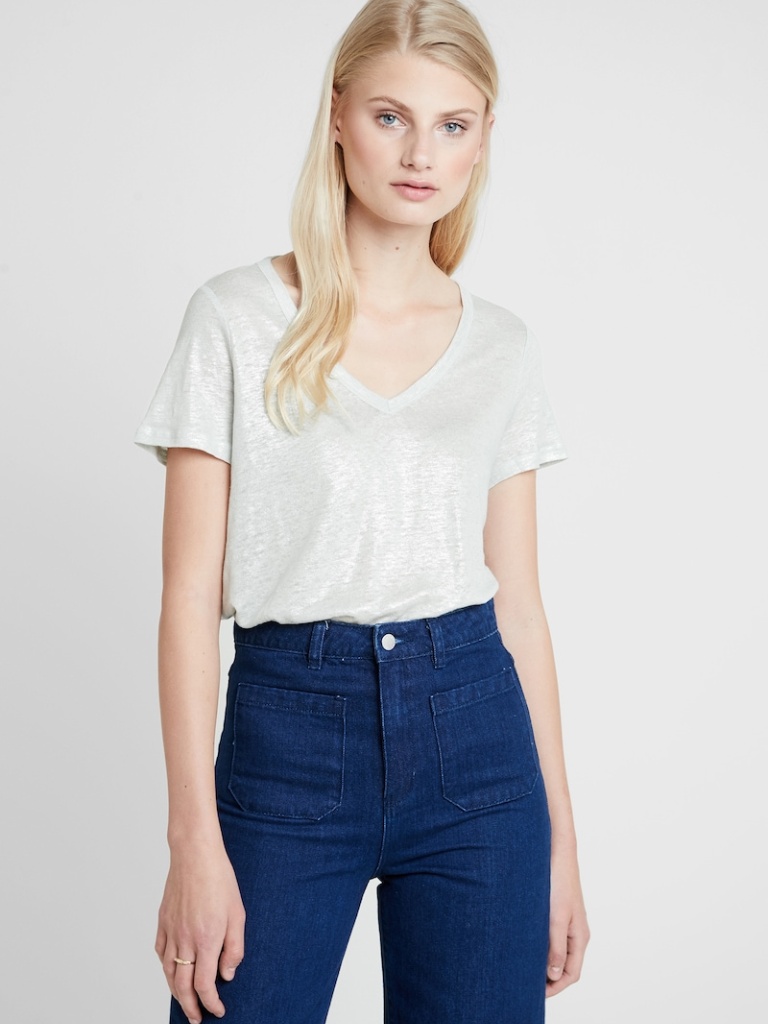
jersey relaxed short sleeve hip length Fully Tucked in v-neck t-shirt